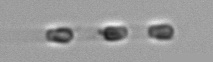
Label: Skeletonema